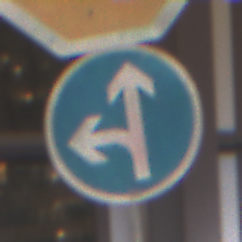
Verkehrszeichen: VorgeschriebeneFahrtrichtungGeradeausOderLinks
Zusatzzeichen oben: Stop
Umgebung: Indoor, Urban
Tageszeit: NotSpecified
Wetter: NotSpecified
Licht: Artificial
Jahreszeit: NotSpecified
Kontrast: MediumContrast